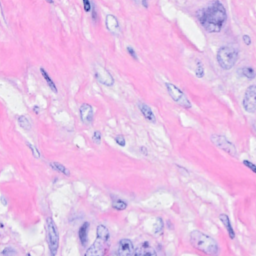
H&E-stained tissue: Breast